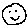
Label: smiley face